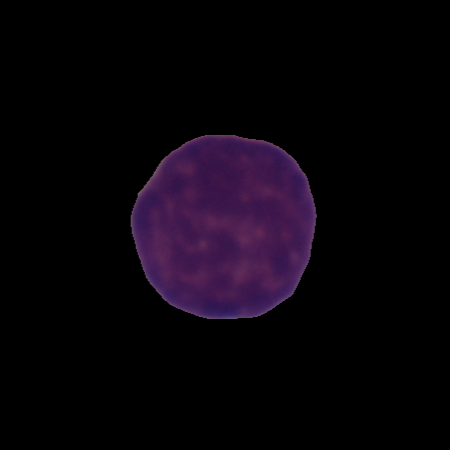
Label: healthy